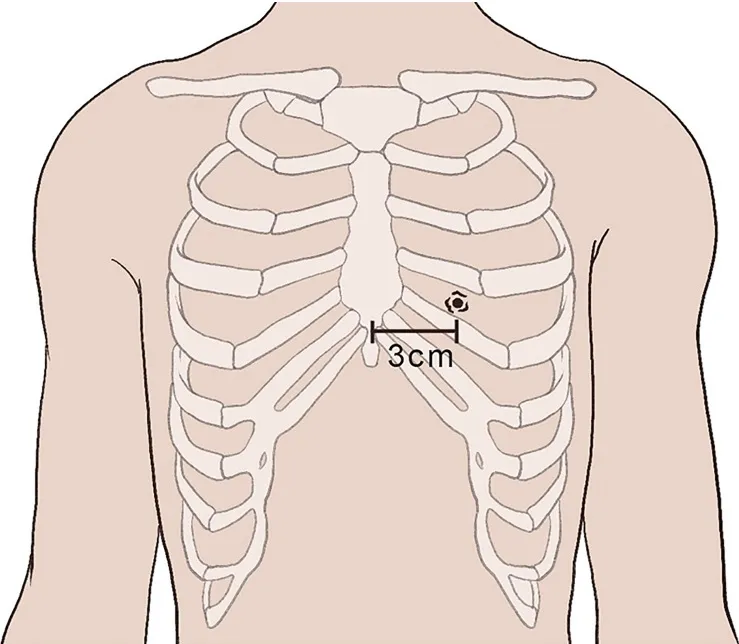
An illustration of the penetrating injury to the anterior chest wall is shown. The injury was located in the 6th intercostal space, 3 cm from the anterior midline.
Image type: radiology (x_ray)